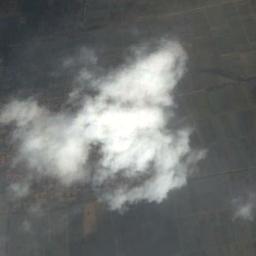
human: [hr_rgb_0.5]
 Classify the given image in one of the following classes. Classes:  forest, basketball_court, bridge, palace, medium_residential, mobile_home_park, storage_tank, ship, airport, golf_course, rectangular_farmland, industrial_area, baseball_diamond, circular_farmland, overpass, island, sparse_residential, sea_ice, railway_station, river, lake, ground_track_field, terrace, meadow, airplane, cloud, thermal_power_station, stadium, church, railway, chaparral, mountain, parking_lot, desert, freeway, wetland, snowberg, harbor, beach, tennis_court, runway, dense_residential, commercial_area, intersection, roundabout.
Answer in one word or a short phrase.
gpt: cloud